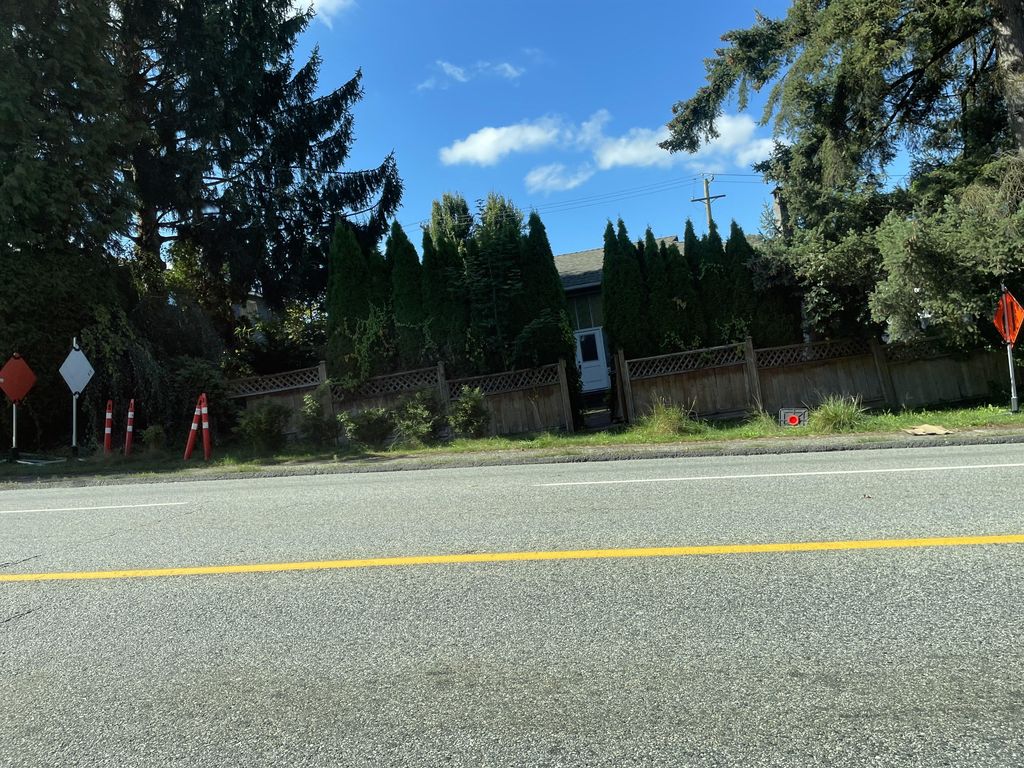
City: vancouver